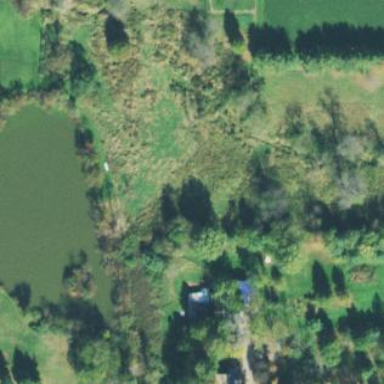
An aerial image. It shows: Wetland area characterized by wet meadow.